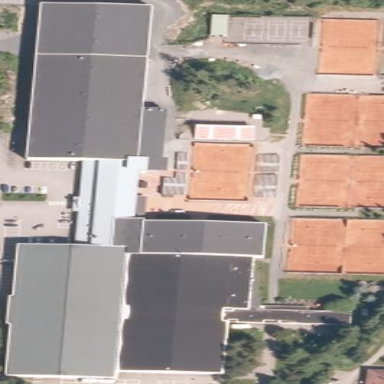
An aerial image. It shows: Sports centre featuring tennis facilities.